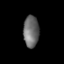
Tissue: prostate
Cell type: T cells
Senescence score: 0.3473
Nuclear area (px): 482
Mean DAPI intensity: 106.822